Question: Why my userform shows "Not Responding" when I run the following code? I have been trying to resolve it, but it is not resolved yet.
Actually it works sometimes. I think the problem has something to do with the screen updating.

'''
' The input button in Sheet1
Sub Rectangle1_Click()
'Remember time when macro starts
StartTime = Timer
' To improve speed and performance
Application.ScreenUpdating = False
Application.EnableEvents = False
Application.Calculation = xlCalculationManual
' Show the userform
UserForm1.Show vbModeless
UserForm1.Label1.Caption = "Calculation in progress ... " & vbNewLine & "Please be patient"
UserForm1.Label1.Font.Size = 12
UserForm1.Top = (Application.Height / 2) - (UserForm1.Height / 2)
UserForm1.Left = (Application.Width / 2) - (UserForm1.Width / 2)
UserForm1.CommandButton1.Visible = False
UserForm1.Repaint
Call Insert_RawData
'Determine how many seconds code took to run
SecondsElapsed = Round(Timer - StartTime, 2)
UserForm1.Label1.Caption = "This code ran successfully in " & SecondsElapsed & " seconds"
UserForm1.CommandButton1.Visible = True
' Return back to the original settings
Application.ScreenUpdating = True
Application.EnableEvents = True
Application.Calculation = xlCalculationSemiautomatic
End Sub
'''
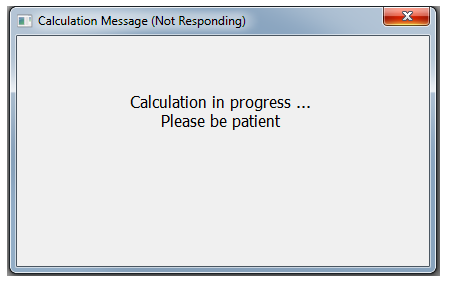
Answer: It could be a number of things. If the issue is intermittent like you mention, then in all likelihood the program IS working, and Windows is just labeling it non-responsive because the program is working too hard to respond to the OS.
The likely issue is probably one, or a combination, of the following:
- 'Insert_RawData'- - 'Insert_RawData'
Some suggestions to try and narrow the source down:
- 'Insert_RawData'- 'Insert_RawData'-
Unless you are hitting an error in 'Insert_RawData' though, it's likely that the macro WILL complete, it just might take a really long time.